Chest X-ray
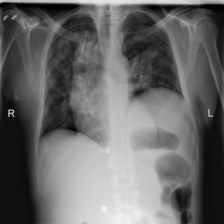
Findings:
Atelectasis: negative
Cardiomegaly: negative
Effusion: positive
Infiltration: negative
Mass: positive
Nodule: negative
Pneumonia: negative
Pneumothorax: negative
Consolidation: negative
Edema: negative
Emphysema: negative
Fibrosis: negative
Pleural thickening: negative
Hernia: negative